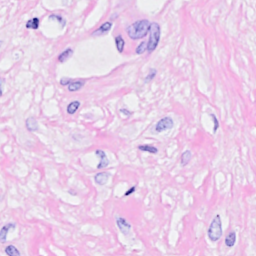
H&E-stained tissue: Breast